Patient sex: M
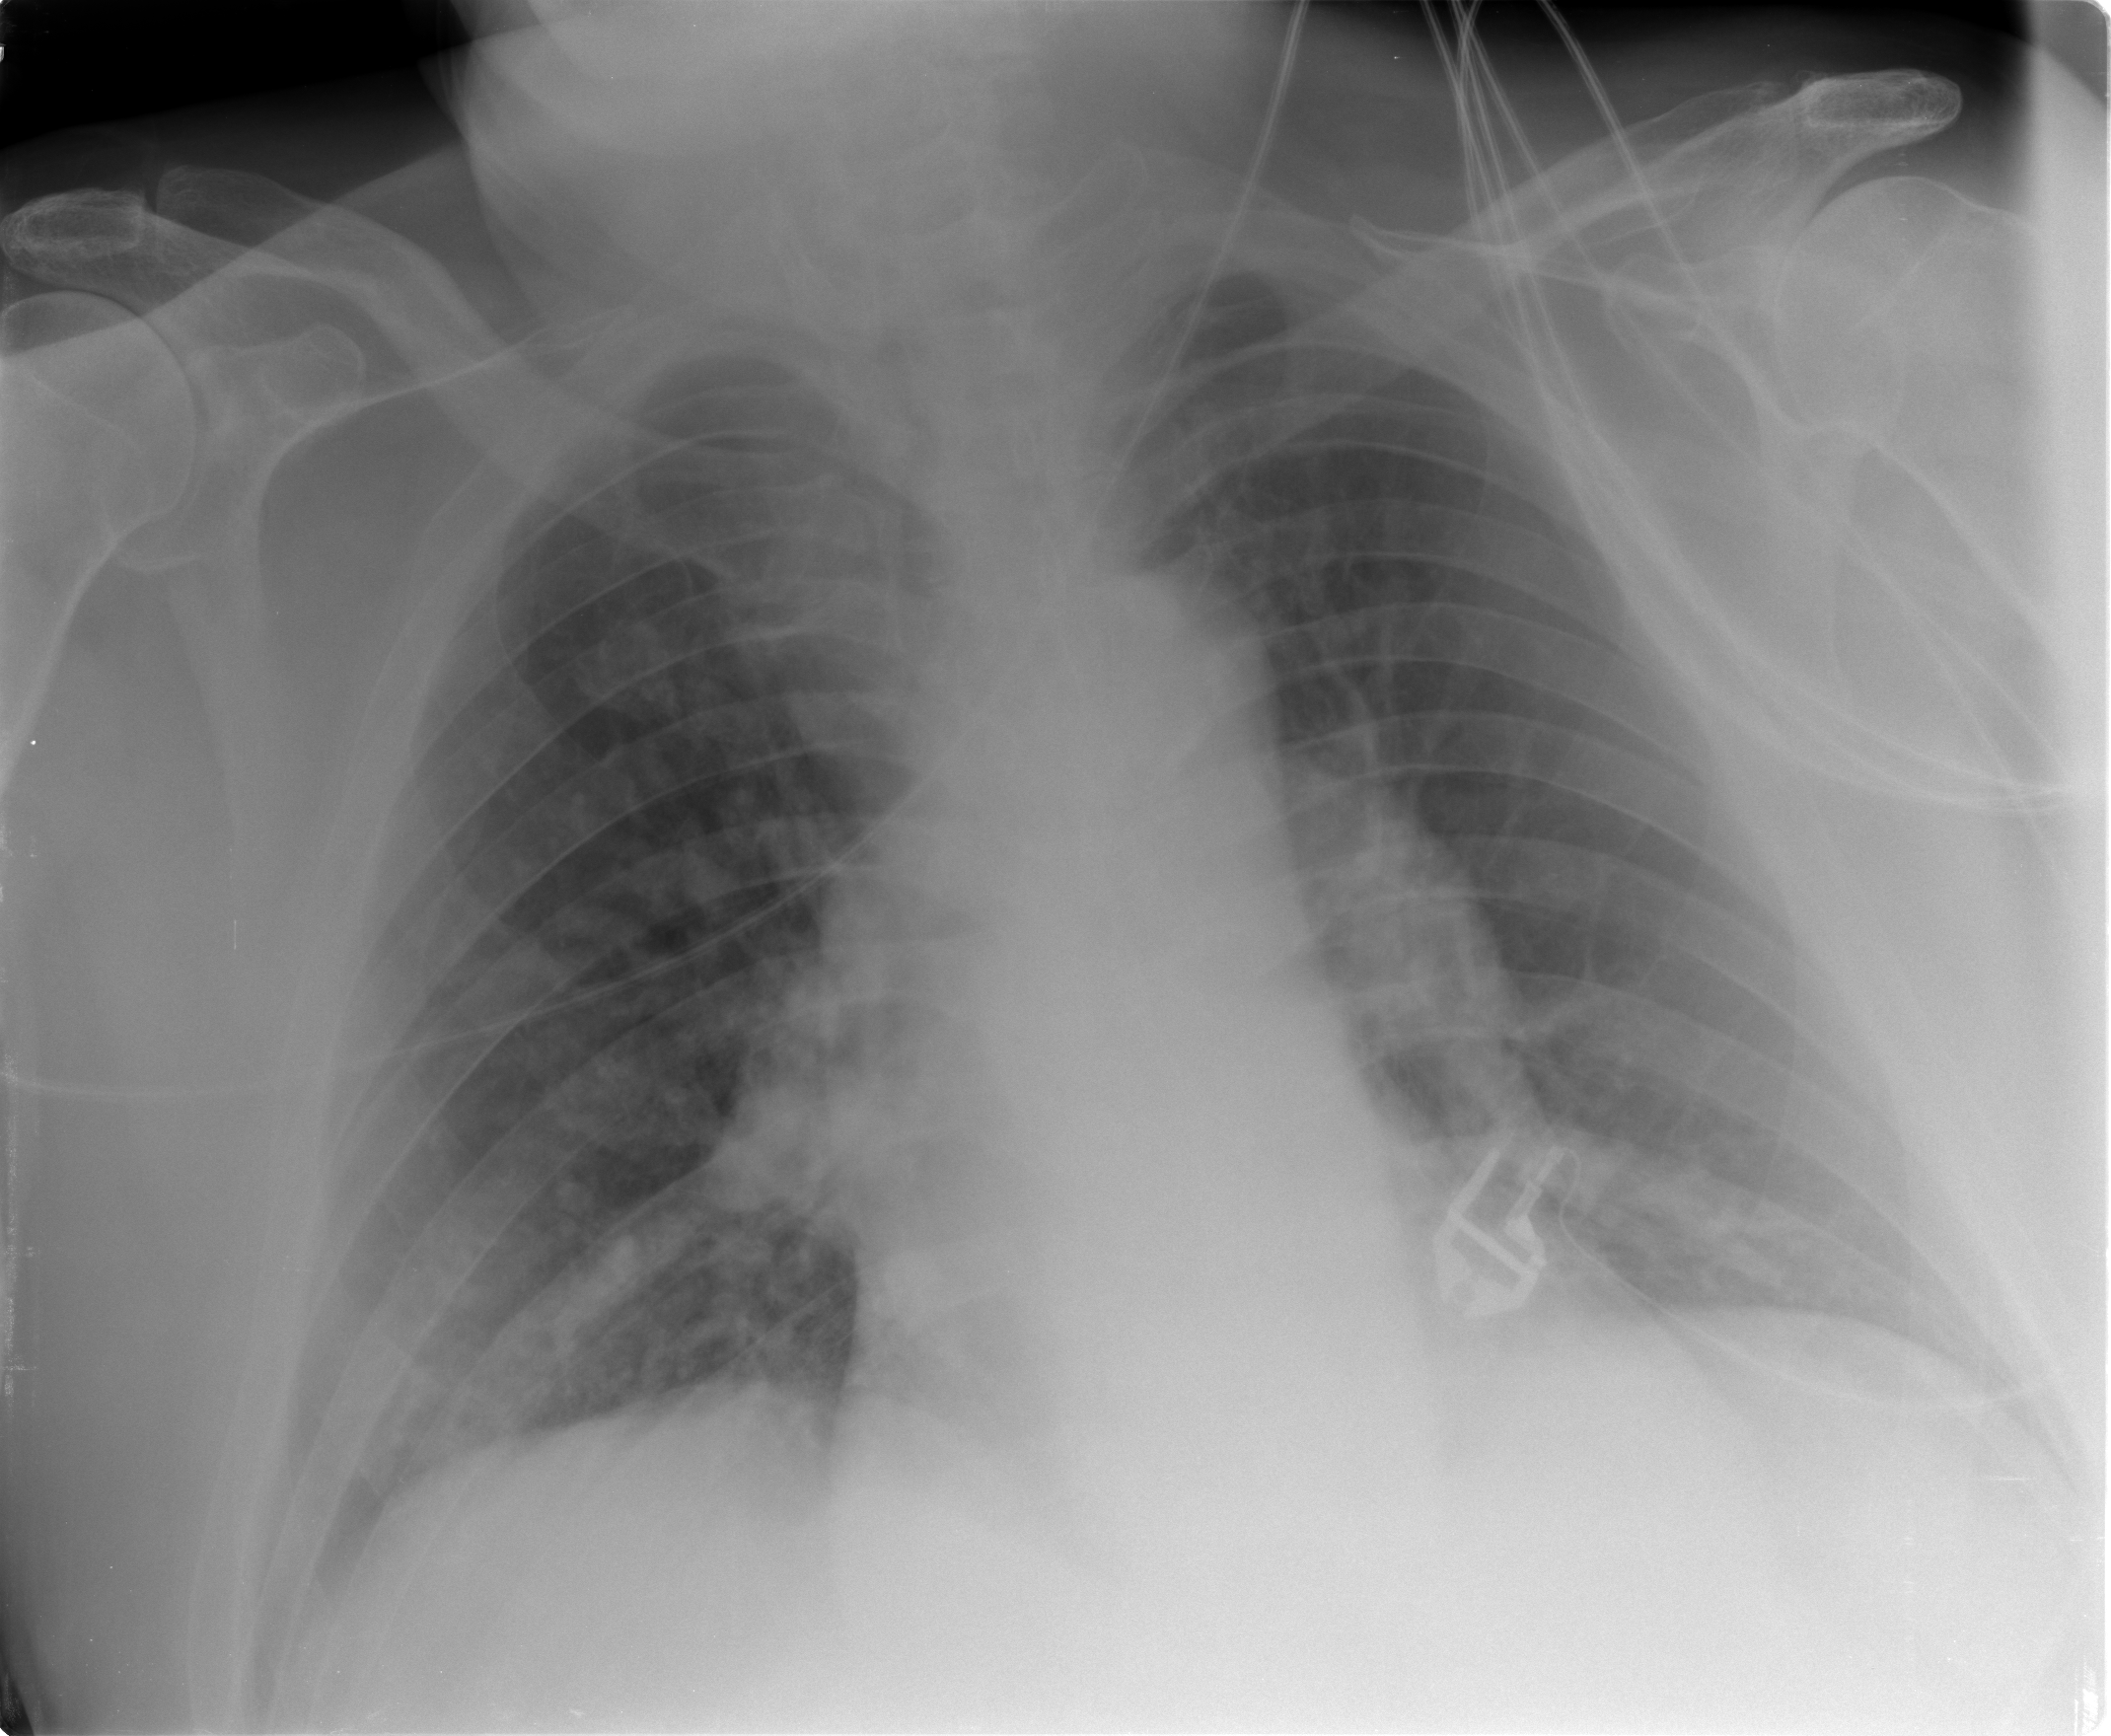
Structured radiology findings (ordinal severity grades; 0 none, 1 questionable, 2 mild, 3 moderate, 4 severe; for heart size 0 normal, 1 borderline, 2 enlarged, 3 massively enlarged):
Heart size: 2
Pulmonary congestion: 2
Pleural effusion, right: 0
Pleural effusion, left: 1
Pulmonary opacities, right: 2
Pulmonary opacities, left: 0
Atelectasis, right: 2
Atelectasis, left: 2